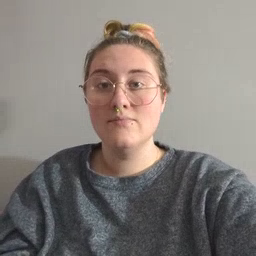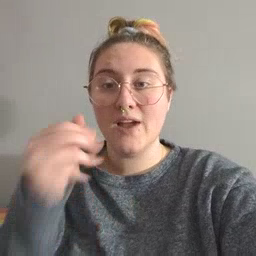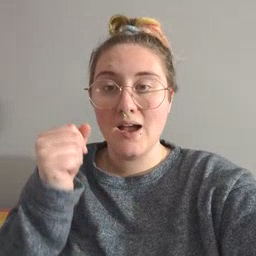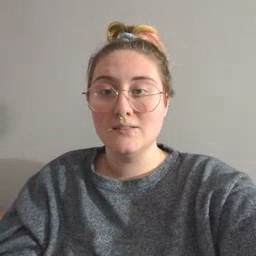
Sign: fast